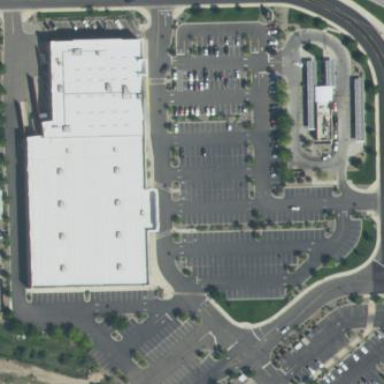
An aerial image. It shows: Retail area.